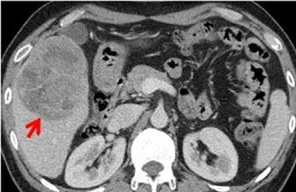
Case 2: A 42-year-old man had abdominal pain in the right upper quadrant since 1 month. (B) CT scan in the portal-vein phase showed gradual filling of the lesion from the edge to the center, with irregular thick-walled sac-variable regions (red arrow).
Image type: radiology (ct)